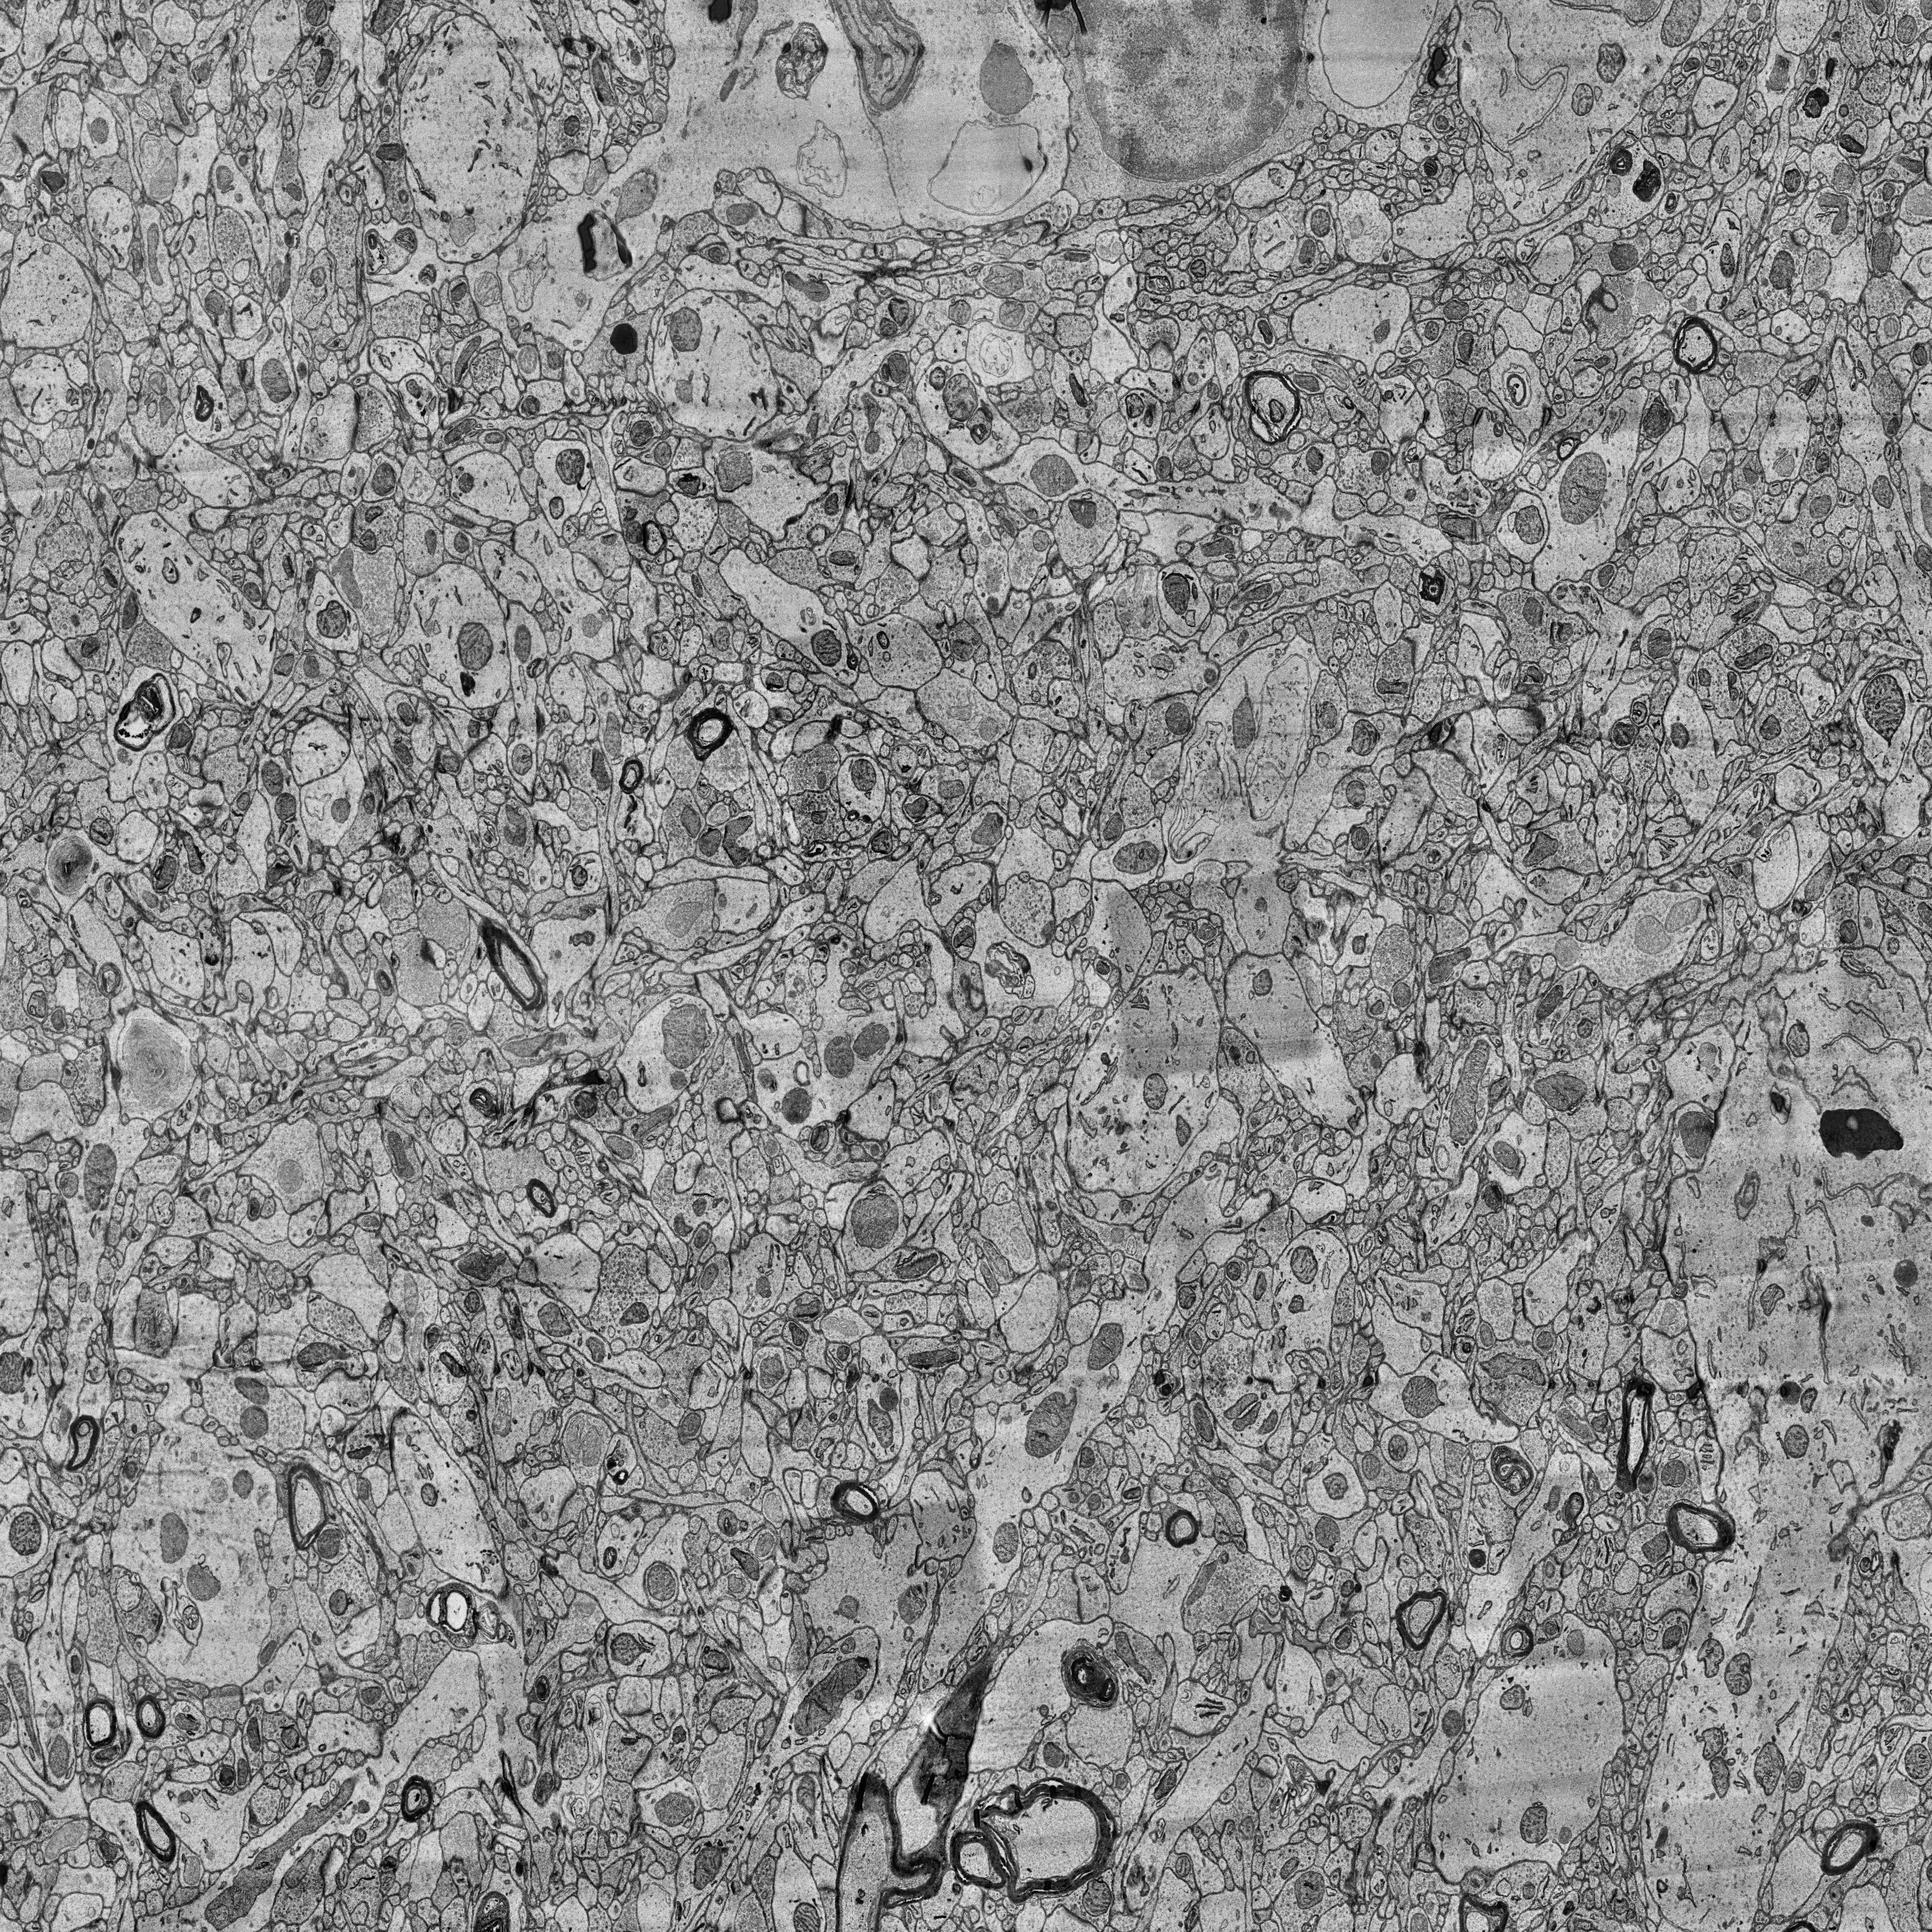
Electron microscopy slice of human cortex tissue
Slice depth (z): 159
Mitochondria instances in slice: 489